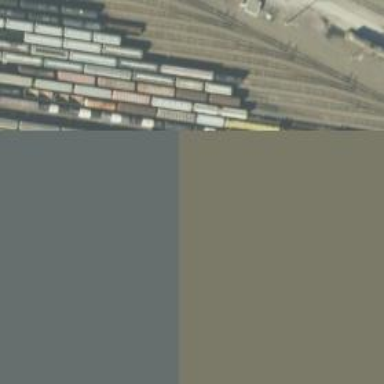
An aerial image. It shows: Railway yard in service.